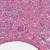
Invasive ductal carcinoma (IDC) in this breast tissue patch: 1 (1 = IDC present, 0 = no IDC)